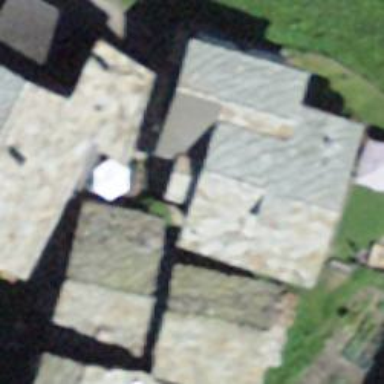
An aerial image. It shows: Detached building.